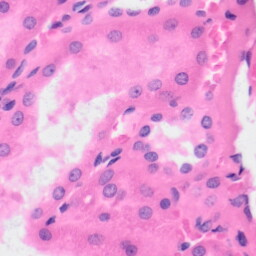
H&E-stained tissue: Kidney